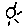
Label: sun